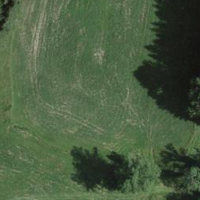
EUNIS habitat code: 44
Species observed at this site:
Alnus glutinosa